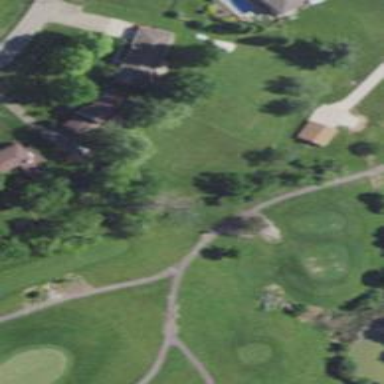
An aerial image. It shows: Path for golf carts.